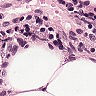
Metastatic tissue present: no